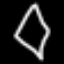
Label: diamond